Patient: sex M, age 70
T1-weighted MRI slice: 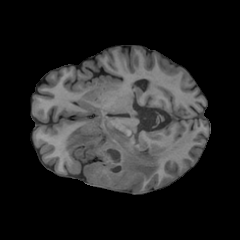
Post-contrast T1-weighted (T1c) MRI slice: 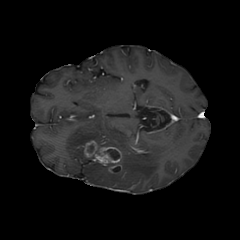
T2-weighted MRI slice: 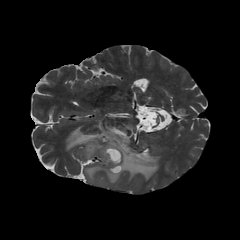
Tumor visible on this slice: yes
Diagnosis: Glioblastoma, IDH-wildtype
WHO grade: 4